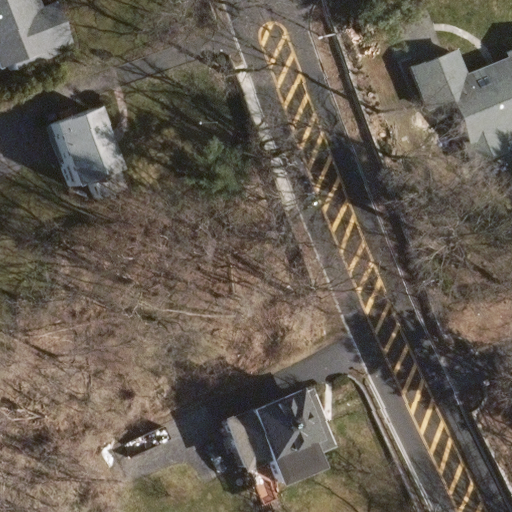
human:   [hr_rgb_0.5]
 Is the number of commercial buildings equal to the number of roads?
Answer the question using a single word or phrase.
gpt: no

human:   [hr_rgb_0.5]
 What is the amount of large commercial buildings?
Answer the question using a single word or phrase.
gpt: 0

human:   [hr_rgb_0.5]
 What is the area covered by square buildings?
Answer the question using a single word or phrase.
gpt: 0m2

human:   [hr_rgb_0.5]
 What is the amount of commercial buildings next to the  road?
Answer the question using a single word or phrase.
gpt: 0

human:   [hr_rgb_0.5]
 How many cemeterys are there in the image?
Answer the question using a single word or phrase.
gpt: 0

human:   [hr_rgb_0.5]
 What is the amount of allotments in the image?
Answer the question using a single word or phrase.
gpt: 0

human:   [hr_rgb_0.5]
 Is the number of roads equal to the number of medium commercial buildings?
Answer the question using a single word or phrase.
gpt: no

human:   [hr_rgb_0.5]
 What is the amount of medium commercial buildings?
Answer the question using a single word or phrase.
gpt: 0

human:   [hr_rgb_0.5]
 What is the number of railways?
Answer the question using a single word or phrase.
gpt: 0

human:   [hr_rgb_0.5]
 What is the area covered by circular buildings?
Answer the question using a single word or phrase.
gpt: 0m2

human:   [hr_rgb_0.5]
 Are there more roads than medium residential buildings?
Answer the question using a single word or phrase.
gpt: no

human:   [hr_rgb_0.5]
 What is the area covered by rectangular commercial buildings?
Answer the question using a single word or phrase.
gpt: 0m2

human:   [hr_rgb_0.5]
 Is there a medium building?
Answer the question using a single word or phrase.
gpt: yes

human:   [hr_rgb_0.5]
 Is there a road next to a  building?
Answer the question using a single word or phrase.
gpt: yes

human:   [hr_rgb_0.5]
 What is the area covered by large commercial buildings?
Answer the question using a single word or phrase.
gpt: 0m2

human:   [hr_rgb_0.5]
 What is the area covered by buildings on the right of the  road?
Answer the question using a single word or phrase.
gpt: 312m2

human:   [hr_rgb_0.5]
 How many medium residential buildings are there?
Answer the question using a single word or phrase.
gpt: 4

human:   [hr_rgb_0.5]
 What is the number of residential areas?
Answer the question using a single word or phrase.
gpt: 0

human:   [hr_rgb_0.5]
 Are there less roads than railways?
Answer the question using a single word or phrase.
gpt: no

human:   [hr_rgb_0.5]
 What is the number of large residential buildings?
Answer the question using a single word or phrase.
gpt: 0

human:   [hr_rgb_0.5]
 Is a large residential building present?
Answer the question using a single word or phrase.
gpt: no

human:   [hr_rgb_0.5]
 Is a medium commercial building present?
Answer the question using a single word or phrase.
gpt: no

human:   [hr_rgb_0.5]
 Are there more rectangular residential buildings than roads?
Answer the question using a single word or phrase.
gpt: no

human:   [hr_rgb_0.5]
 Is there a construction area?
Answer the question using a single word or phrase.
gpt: no

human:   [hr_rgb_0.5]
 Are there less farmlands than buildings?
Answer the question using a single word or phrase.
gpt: yes

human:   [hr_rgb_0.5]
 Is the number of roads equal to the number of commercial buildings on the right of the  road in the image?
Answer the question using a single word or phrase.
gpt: no

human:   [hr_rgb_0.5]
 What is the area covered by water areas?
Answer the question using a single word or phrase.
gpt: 0m2

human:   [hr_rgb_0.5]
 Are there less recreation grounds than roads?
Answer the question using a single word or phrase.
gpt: yes

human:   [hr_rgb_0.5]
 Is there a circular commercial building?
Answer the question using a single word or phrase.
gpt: no

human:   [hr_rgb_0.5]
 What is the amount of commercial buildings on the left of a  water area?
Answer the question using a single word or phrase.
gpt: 0

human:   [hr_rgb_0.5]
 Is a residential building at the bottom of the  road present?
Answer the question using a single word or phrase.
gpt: yes

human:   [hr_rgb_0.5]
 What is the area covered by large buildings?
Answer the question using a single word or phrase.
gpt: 0m2

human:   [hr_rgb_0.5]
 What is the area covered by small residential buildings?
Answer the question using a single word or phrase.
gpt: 0m2

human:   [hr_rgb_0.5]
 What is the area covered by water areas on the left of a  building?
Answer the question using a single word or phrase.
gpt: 0m2

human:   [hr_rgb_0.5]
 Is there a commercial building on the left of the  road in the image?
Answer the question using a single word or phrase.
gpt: no

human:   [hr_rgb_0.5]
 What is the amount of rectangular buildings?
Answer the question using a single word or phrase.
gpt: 1